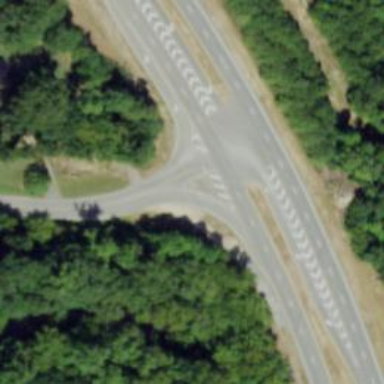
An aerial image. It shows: Tertiary road with asphalt surface.